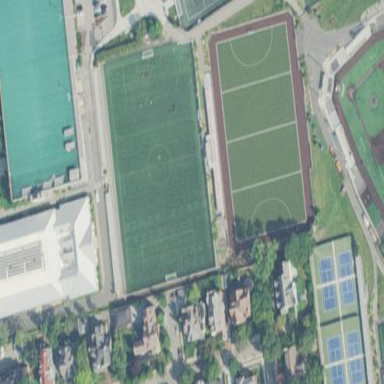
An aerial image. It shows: Soccer pitch for leisure land activities.